Aerial crown-view tile of a tropical tree (Barro Colorado Island, Panama), acquired 20240611:
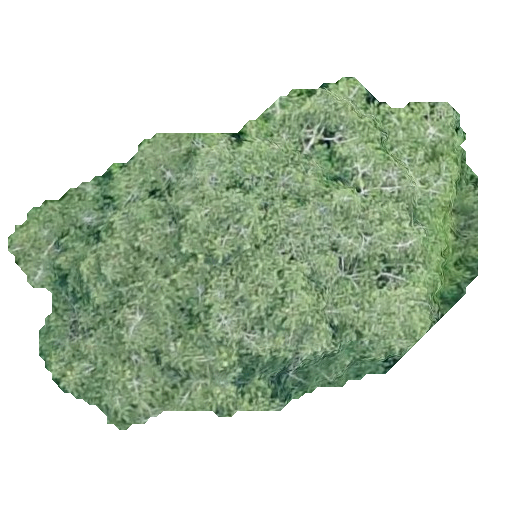
Species: Virola surinamensis
GBIF accepted scientific name: Virola surinamensis
Crown area: 177.191 m²